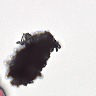
Metastatic tissue present: no